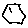
Label: hexagon